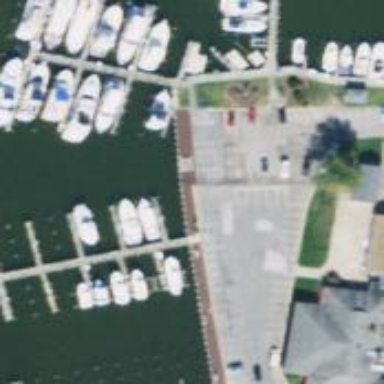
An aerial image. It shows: Man-made pier.